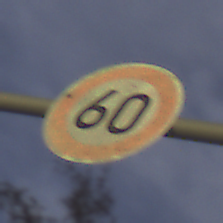
Verkehrszeichen: Geschwindigkeit60
Umgebung: Outdoor, Urban
Tageszeit: MorningAfternoon
Wetter: PartlyCloudy
Licht: Natural
Jahreszeit: NotSpecified
Kontrast: LowContrast